Question: I have a table like the picture below:

I am trying to return a result that will return all rows (and columns) where product codes are the same
I have not really used linq before and have playing around with some group by clauses but havent gotten really anywhere, except returning the each individual part code
'''
var GetProductsRows = from DataRow dr in table.Rows
group dr by dr.Field<string>("Product Code") into g
select g;
'''
Somehow I think I am treading water a little out of my depth
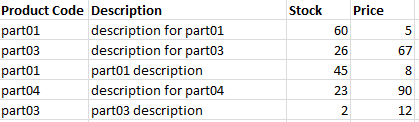
Answer: A nested linq query should do the trick:
'''
var GetProductsRows = from DataRow dr in table.Rows
group dr by dr.Field<string>("Product Code") into gp
from rows in gp where gp.Count() > 1 select rows;
'''
Basically this will select all rows that belong to groups whose count is greater than one.